Question: I've come across a difficulty at work (as presented in the simplified sketch below). During the creation of a branch the default for some reason got stuck as a parent to a branch, but still keeping a default branch separately (that is the default branch we're using going forward). This has left us with two default branches.
Someone mistook how to commit changes before branching, so we ended up merging changes made in branch1 into a branch2.
I've been looking into <URL> to see if this is a resolvable issue, but couldn't find out what commands regarding backing out or closing that would help. The easiest way would be if it's somehow possible to rename the left-over default branch.
What is the best and/or easiest way to resolve this?
I'm preparing the merging of development branches into the correct default branch and want to have this headache fixed before I start any major merging that could make it even more difficult to fix this in the future.

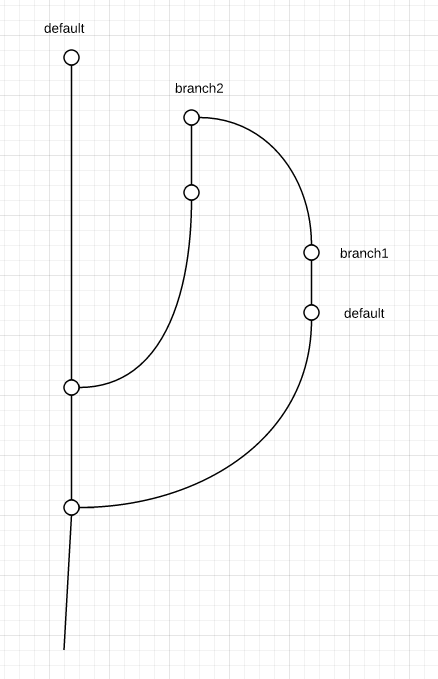
Answer: Remember that the branch names are just labels put on the commits -- there's nothing really broken about your graph. The branch names doesn't affect what happens when you merge, only the file content is important when merging.
That being said, you can close the extra head on 'default', the one below 'branch1':
'''
$ hg update "min(heads(branch(default)))"
$ hg commit --close-branch -m "closing this head"
'''
That will leave a dangling close changeset in your graph, which is fine. The close changeset will hide the head from 'hg heads' and commands such as 'hg merge' will then no longer suggest to merge with this head.